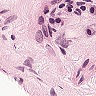
Metastatic tissue present: no